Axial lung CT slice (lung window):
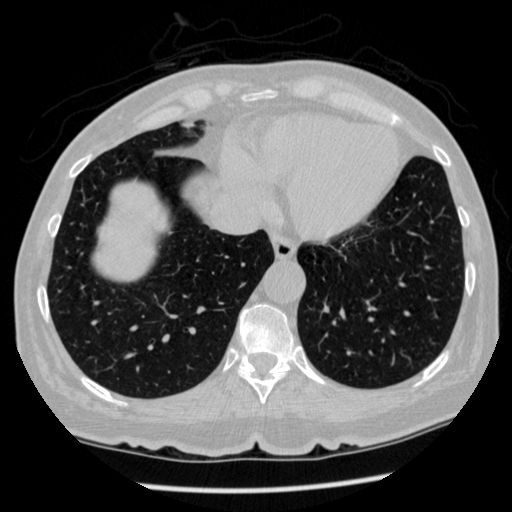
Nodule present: no